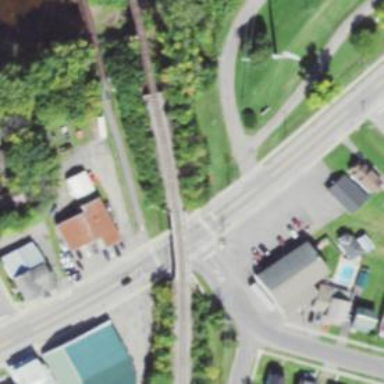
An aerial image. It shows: Marked road crossing.